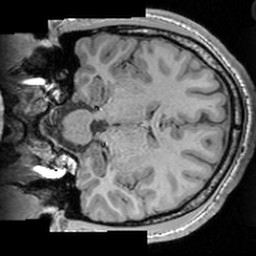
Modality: T1w
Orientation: coronal
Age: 19
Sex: male
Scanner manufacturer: siemens
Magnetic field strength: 3 T
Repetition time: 1.63 s
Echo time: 0.00311 s